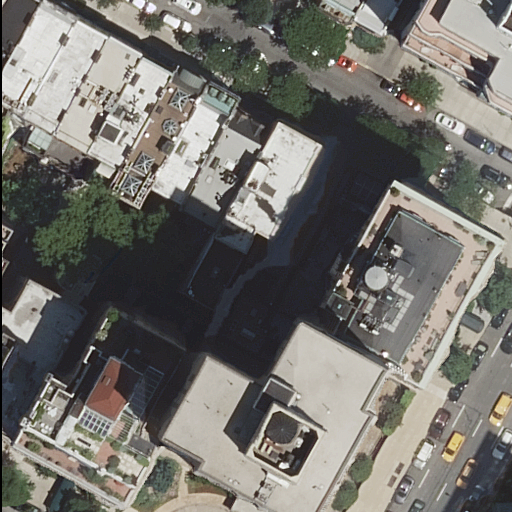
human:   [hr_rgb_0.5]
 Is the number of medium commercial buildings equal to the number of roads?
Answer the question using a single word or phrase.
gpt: no

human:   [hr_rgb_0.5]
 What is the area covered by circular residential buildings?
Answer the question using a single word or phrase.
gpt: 0m2

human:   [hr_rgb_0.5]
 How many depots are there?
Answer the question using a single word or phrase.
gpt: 0

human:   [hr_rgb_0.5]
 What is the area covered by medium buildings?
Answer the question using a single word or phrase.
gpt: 2707m2

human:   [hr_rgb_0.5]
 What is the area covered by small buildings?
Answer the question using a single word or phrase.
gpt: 99m2

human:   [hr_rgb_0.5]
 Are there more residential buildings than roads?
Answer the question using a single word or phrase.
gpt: yes

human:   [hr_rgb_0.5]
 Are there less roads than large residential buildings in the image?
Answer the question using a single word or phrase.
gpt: no

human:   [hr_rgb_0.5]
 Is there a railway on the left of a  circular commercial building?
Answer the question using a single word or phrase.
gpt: no

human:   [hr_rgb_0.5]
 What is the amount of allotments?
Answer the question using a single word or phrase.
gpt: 0

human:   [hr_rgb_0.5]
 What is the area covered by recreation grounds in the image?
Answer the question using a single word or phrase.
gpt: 0m2

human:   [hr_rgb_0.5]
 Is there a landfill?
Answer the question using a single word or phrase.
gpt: no

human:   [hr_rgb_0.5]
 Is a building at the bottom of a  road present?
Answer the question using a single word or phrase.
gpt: yes

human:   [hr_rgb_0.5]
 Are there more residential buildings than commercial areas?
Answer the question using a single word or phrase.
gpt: yes

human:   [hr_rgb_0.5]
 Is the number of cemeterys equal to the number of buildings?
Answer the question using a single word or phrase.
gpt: no

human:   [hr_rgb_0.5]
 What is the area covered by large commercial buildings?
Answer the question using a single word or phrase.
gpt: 0m2

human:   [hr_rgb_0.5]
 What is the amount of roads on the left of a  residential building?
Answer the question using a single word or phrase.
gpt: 2

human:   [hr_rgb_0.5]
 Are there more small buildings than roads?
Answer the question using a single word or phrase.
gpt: yes

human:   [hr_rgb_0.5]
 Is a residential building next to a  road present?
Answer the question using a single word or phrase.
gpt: yes

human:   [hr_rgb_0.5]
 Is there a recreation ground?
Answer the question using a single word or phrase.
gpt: no

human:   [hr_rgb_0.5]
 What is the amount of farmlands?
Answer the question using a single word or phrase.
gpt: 0

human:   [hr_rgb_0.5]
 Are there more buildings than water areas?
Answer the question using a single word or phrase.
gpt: yes

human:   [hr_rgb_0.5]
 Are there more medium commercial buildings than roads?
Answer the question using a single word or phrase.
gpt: no

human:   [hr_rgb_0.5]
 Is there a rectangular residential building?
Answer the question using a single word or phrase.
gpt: yes

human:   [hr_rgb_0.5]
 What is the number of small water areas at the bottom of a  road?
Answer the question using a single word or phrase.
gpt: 0

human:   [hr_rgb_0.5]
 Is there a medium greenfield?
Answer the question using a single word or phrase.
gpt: no

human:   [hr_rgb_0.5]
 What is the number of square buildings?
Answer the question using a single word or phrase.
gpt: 0

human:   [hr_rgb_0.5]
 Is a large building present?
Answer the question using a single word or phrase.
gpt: yes

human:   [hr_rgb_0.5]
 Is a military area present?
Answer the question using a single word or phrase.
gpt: no

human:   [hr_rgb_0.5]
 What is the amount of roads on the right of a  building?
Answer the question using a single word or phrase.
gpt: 2

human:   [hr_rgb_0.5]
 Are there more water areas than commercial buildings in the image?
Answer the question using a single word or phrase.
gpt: no

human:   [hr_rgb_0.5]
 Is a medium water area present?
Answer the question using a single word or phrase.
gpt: no

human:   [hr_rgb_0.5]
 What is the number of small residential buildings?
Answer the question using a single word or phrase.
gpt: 4

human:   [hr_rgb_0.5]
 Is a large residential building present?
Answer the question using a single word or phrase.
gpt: yes

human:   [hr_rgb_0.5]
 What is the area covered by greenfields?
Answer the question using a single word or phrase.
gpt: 0m2

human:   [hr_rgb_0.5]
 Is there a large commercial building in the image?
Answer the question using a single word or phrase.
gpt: no

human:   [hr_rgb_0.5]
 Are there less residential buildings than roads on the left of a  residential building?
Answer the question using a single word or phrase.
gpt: no